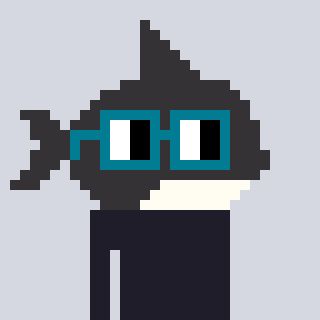
a pixel art character with square dark green glasses, a orca-shaped head and a bege-colored body on a cool background